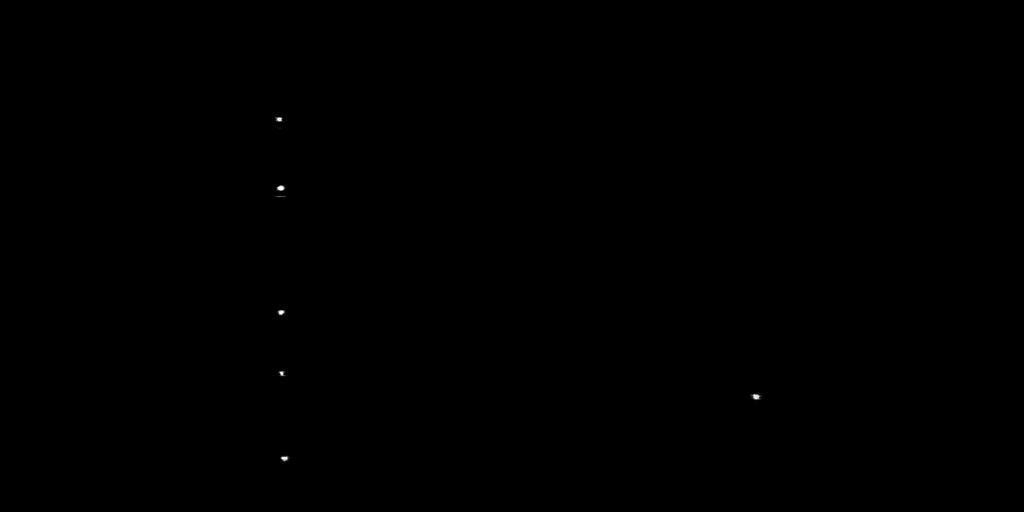
Texture map type: Metalness